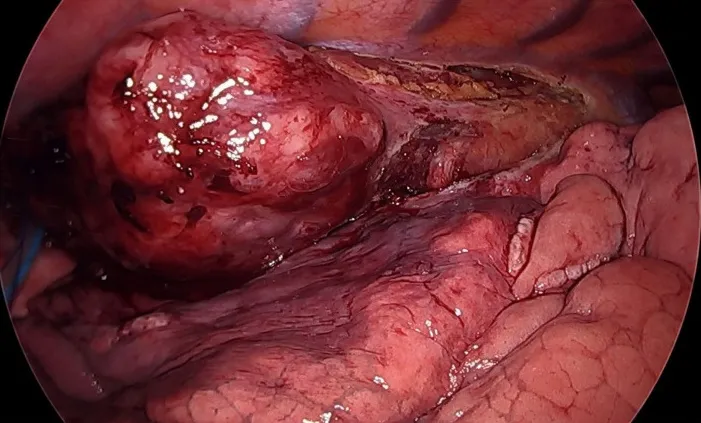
Thoracoscopic view (semi-prone position): huge neoplastic mass involving the infra-carenal esophagus.
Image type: endoscopy (gi_endoscopy)